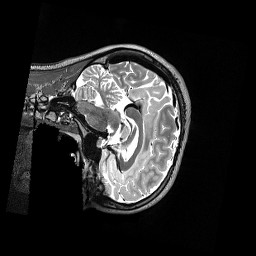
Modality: T2w
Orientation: sagittal
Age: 19
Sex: female
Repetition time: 3.2 s
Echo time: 0.563 s